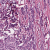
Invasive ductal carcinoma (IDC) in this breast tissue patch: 1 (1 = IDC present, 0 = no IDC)